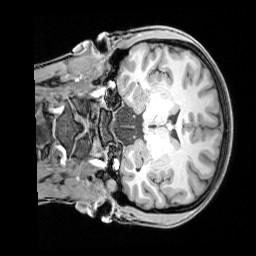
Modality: T1w
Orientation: coronal
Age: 22
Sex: female
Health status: healthy
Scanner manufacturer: siemens
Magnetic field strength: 3 T
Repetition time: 1.65 s
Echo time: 0.00182 s